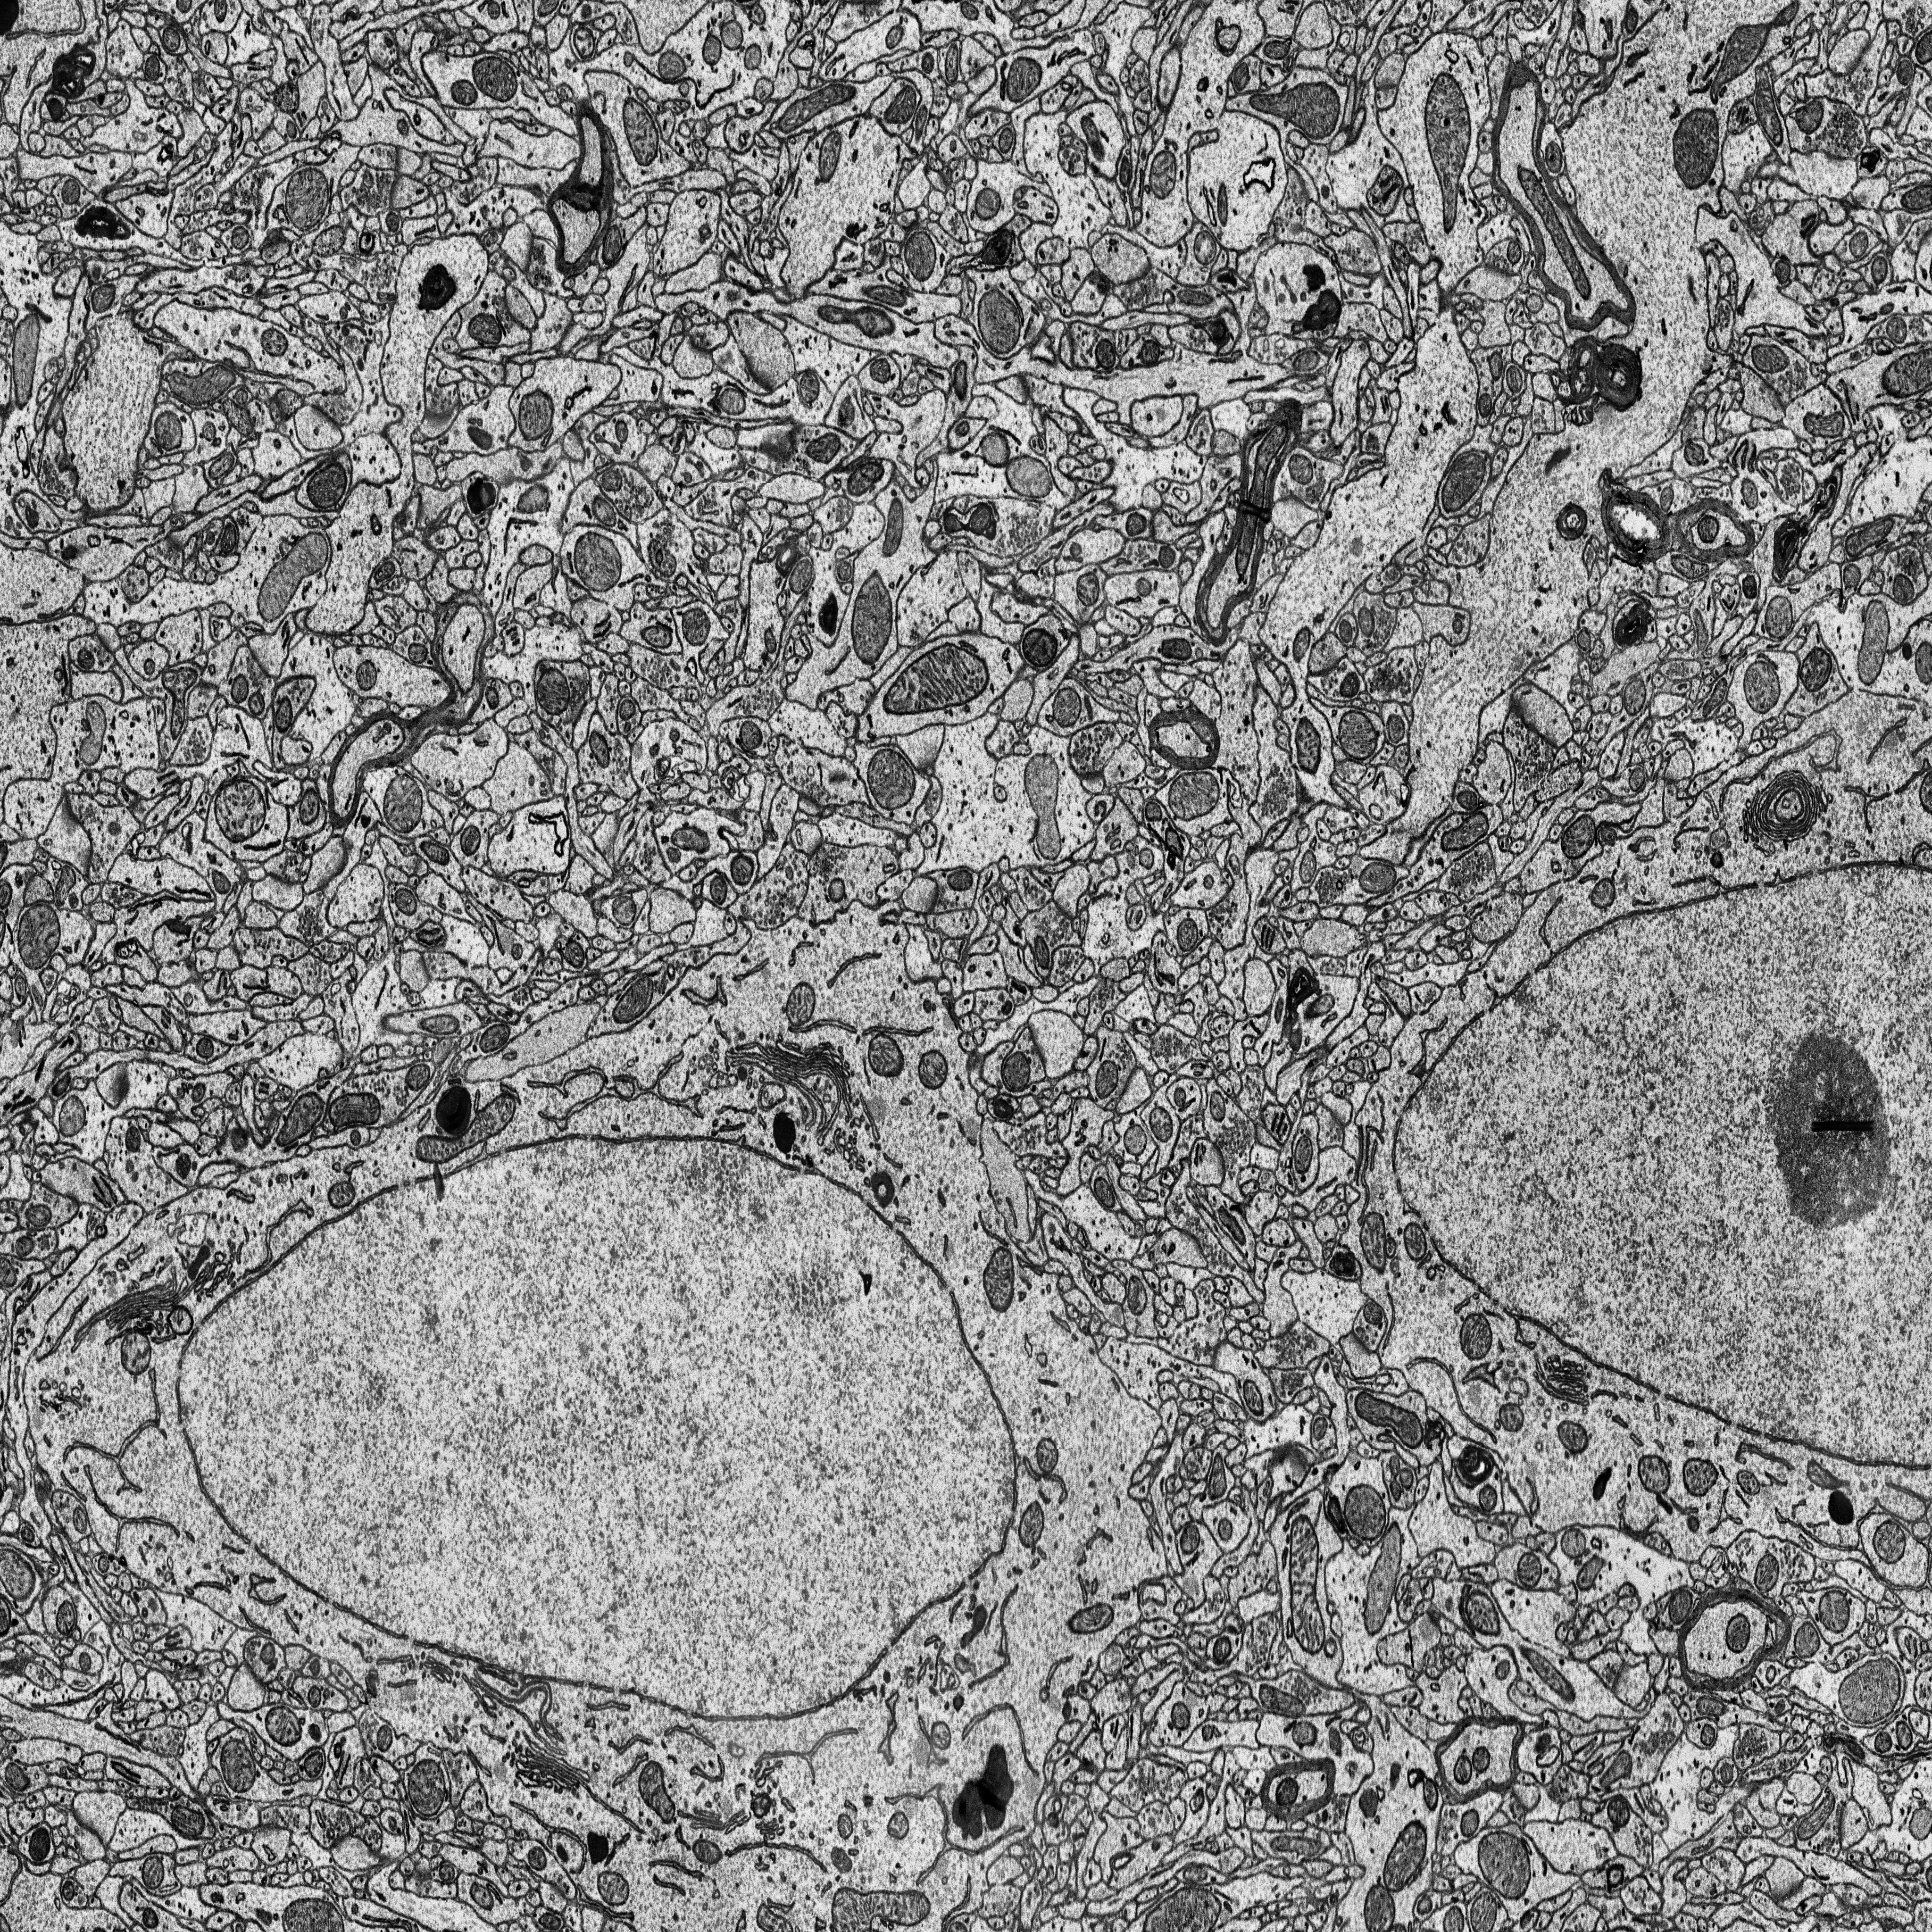
Electron microscopy slice of rat cortex tissue
Slice depth (z): 320
Mitochondria instances in slice: 369